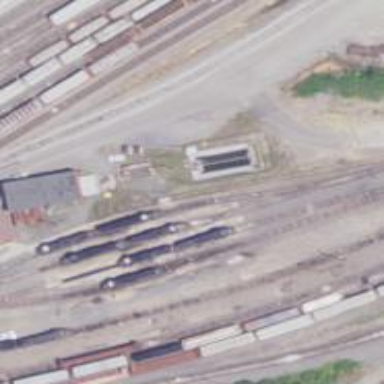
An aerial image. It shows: Railway yard in service.